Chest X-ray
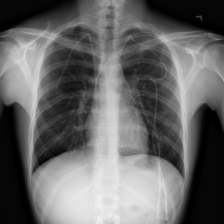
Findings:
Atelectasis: negative
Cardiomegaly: negative
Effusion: negative
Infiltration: negative
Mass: negative
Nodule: negative
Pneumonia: negative
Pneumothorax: negative
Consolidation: negative
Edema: negative
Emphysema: negative
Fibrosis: negative
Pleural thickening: negative
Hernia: negative